Interaction volume radius: 5 \u00c5
Interaction volume height: 25 \u00c5
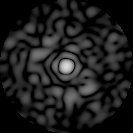
Disorder parameter: 0.824